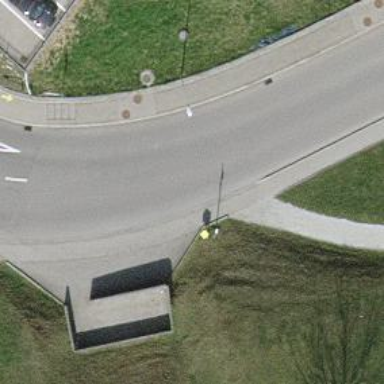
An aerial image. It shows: Post box is visible.